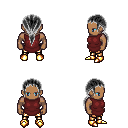
a pixel art fantasy rpg character, male body template, human, dark skin, maroon tunic, gold greaves, gray ponytail hairstyle, gold boots, four views (front, back, left, right), 2x2 character sprite sheet, small pixel art, hard edges, no anti-aliasing